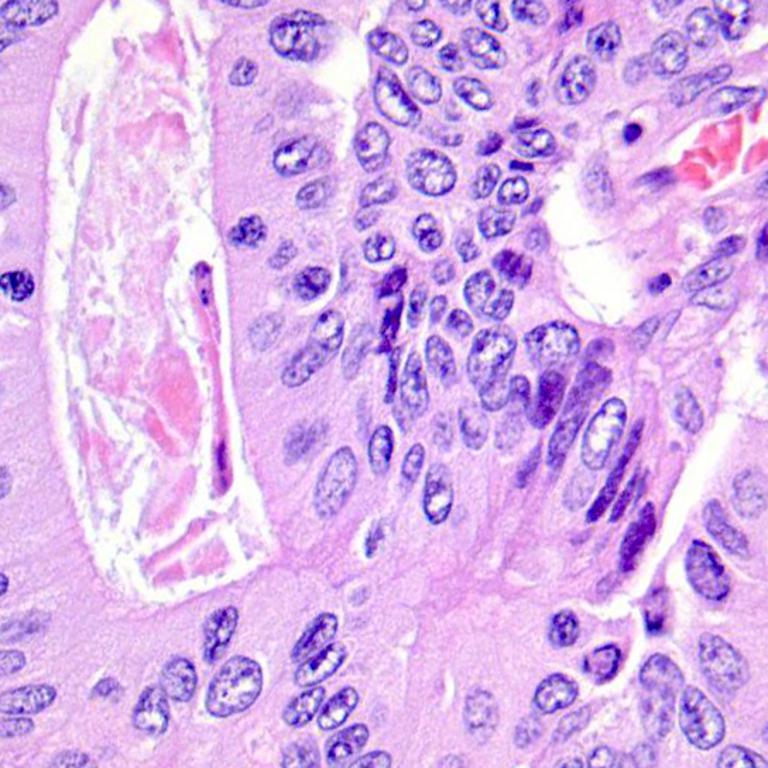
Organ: colon
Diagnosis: adenocarcinomas